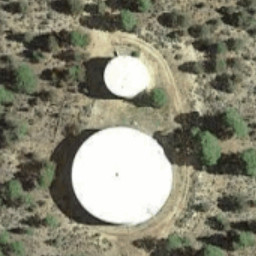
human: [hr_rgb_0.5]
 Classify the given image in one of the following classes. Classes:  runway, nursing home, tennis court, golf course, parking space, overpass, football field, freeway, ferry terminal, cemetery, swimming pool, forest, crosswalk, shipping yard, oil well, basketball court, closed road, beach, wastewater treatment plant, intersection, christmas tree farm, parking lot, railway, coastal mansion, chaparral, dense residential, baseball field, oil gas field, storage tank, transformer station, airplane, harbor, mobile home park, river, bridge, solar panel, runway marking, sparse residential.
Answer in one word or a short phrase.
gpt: storage tank